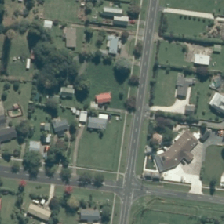
Land cover: urban_build_up